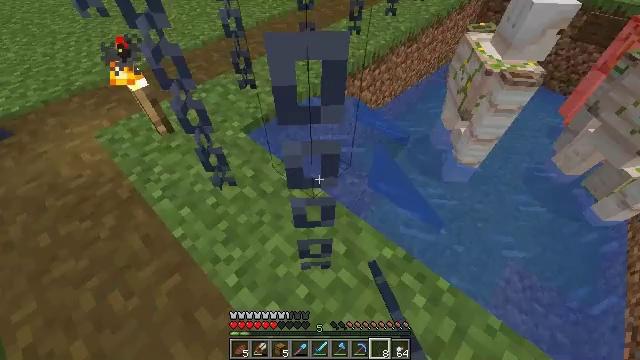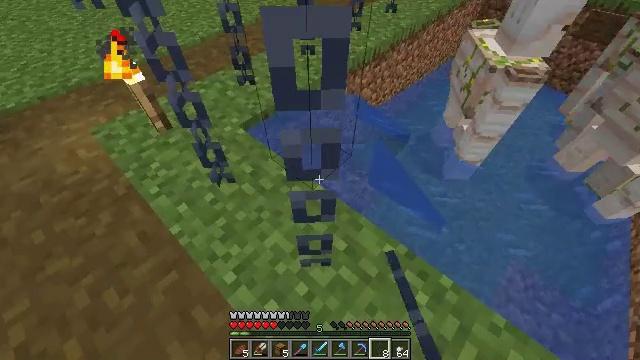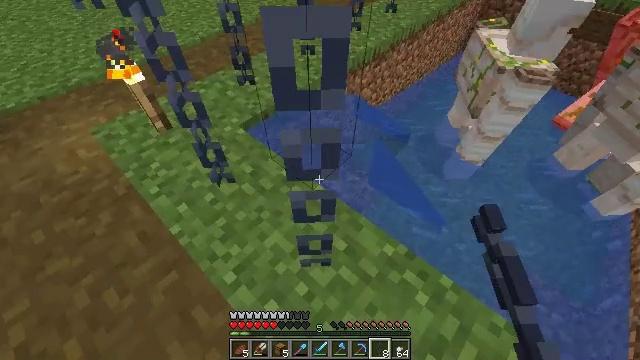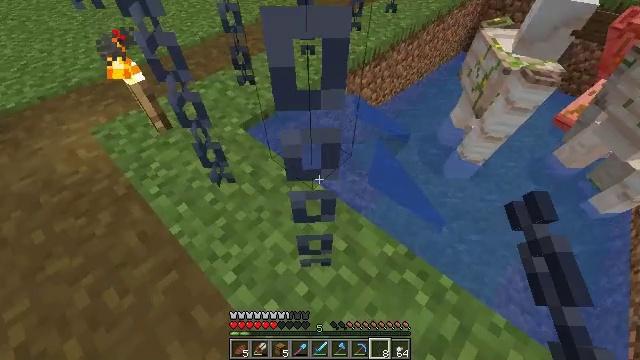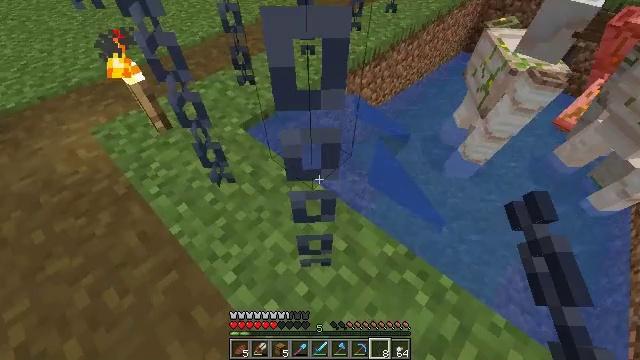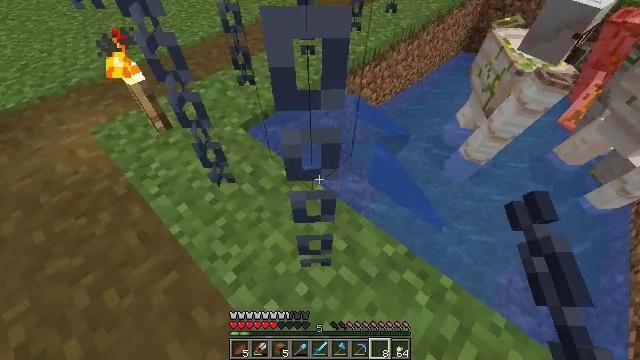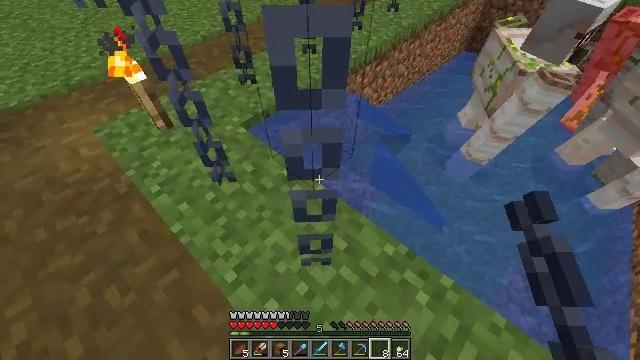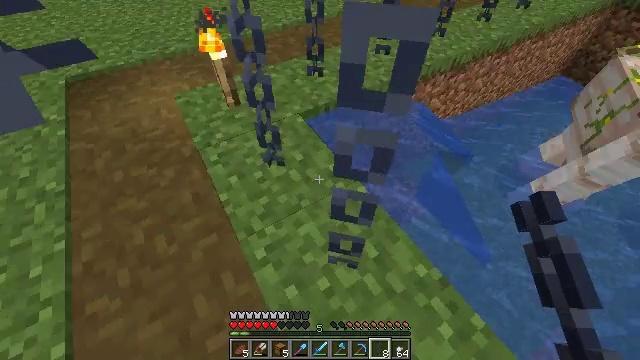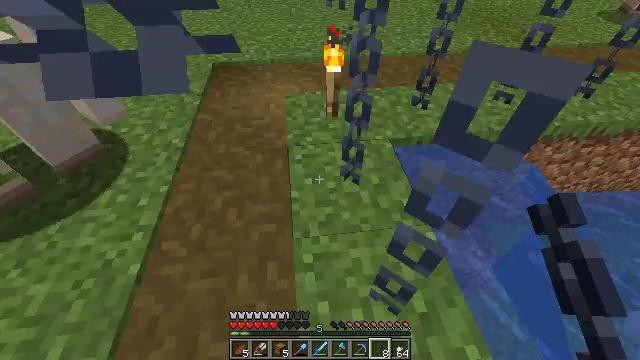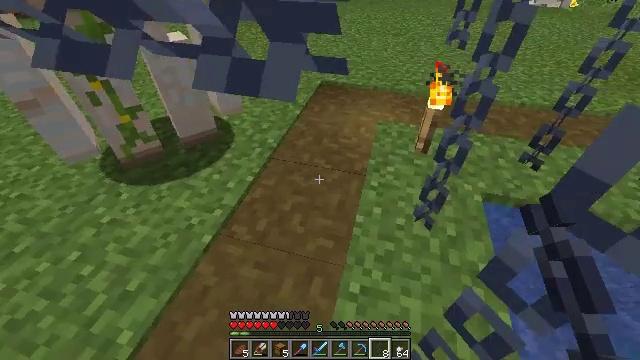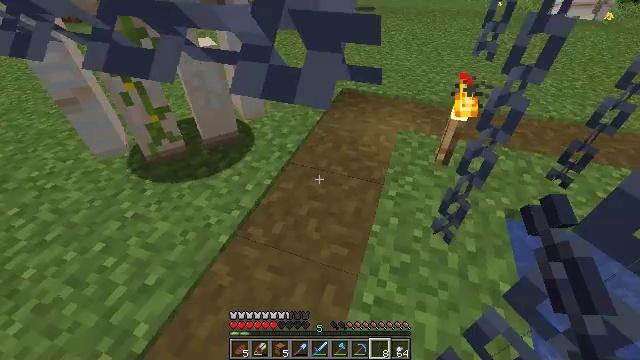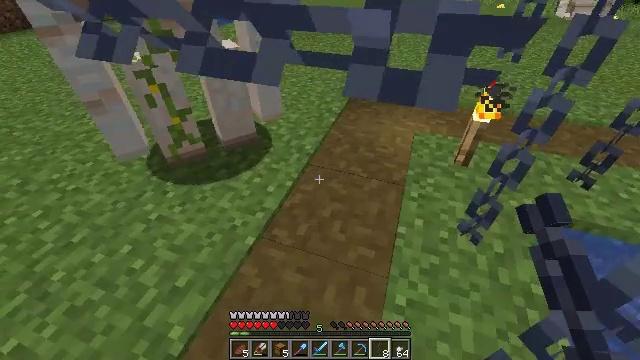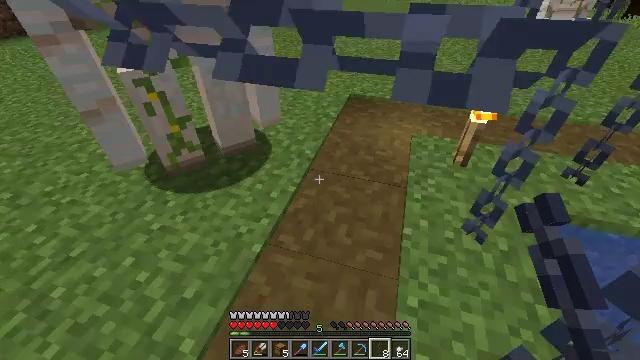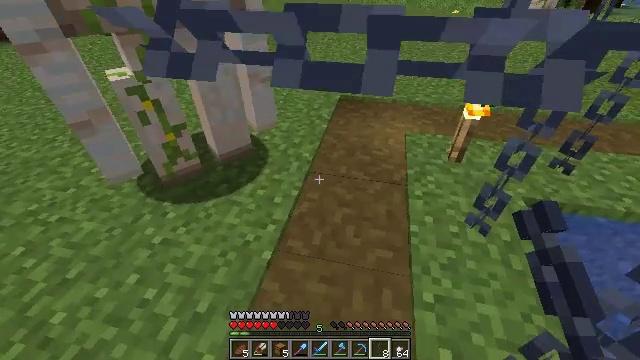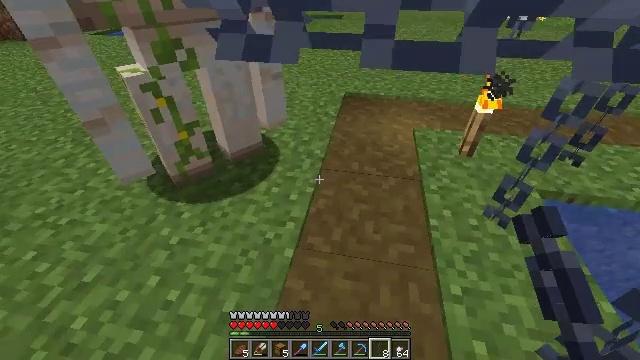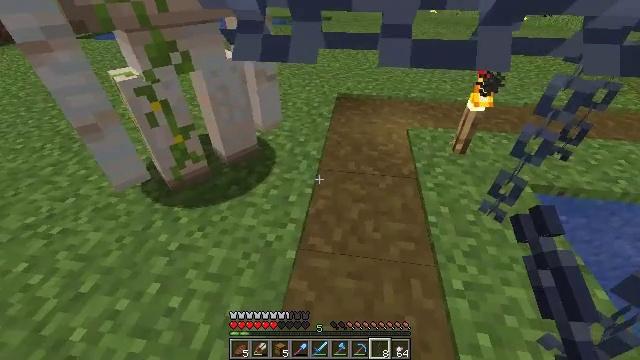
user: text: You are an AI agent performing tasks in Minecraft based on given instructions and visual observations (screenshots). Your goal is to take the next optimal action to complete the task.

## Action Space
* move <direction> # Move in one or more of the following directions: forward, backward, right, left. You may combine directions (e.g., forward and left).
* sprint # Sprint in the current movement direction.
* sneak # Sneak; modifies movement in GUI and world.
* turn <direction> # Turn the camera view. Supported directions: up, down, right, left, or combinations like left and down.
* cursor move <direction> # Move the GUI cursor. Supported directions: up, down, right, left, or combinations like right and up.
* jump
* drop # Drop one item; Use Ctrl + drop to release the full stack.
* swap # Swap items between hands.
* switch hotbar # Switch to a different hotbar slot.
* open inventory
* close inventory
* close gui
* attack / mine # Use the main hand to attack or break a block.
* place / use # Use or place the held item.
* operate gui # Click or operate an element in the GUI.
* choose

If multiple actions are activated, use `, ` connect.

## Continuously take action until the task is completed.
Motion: motion action
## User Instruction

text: Disassemble the chain block.
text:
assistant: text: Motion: no_op
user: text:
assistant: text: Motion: no_op
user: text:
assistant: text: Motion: no_op
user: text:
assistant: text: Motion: no_op
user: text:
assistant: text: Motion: no_op
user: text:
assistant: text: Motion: no_op
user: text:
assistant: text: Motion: turn left
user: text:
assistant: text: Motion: turn left and up
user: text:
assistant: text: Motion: turn left and up
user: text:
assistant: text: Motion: move left, turn left and up
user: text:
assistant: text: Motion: move left
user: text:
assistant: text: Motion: move left, turn right and up
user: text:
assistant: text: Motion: move left, turn right
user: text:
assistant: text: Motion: turn right
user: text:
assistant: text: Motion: turn right
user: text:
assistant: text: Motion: turn right
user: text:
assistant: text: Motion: turn right
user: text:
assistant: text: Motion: turn right
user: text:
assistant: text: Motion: move left, turn right and up
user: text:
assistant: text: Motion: move left, turn right and up
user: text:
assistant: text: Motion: move left, turn right and up
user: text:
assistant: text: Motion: turn right and up
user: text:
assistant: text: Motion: turn right and up
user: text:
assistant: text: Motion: turn right and up
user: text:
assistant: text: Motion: turn right and up
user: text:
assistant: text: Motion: no_op
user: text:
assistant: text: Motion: no_op
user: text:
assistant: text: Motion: no_op
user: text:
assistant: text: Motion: turn right
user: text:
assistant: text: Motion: turn right